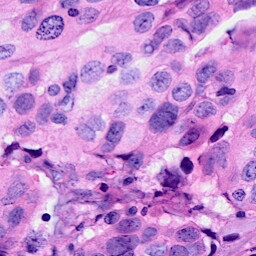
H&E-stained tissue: Breast